Field crop: maize
Growth stage: 2
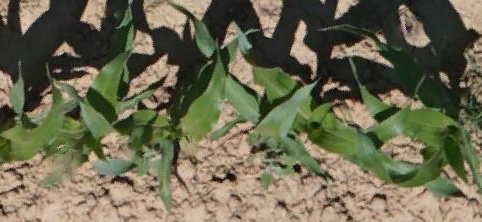
Species: maize